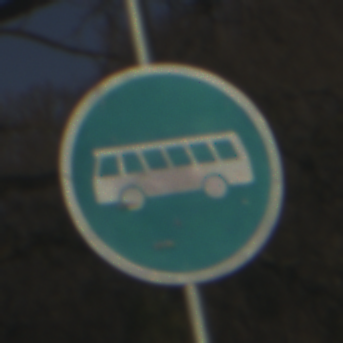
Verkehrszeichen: Busssonderstreifen
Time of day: SunriseSunset
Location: Outdoor (Nature)
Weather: Clear
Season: NotSpecified
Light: Natural